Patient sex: M
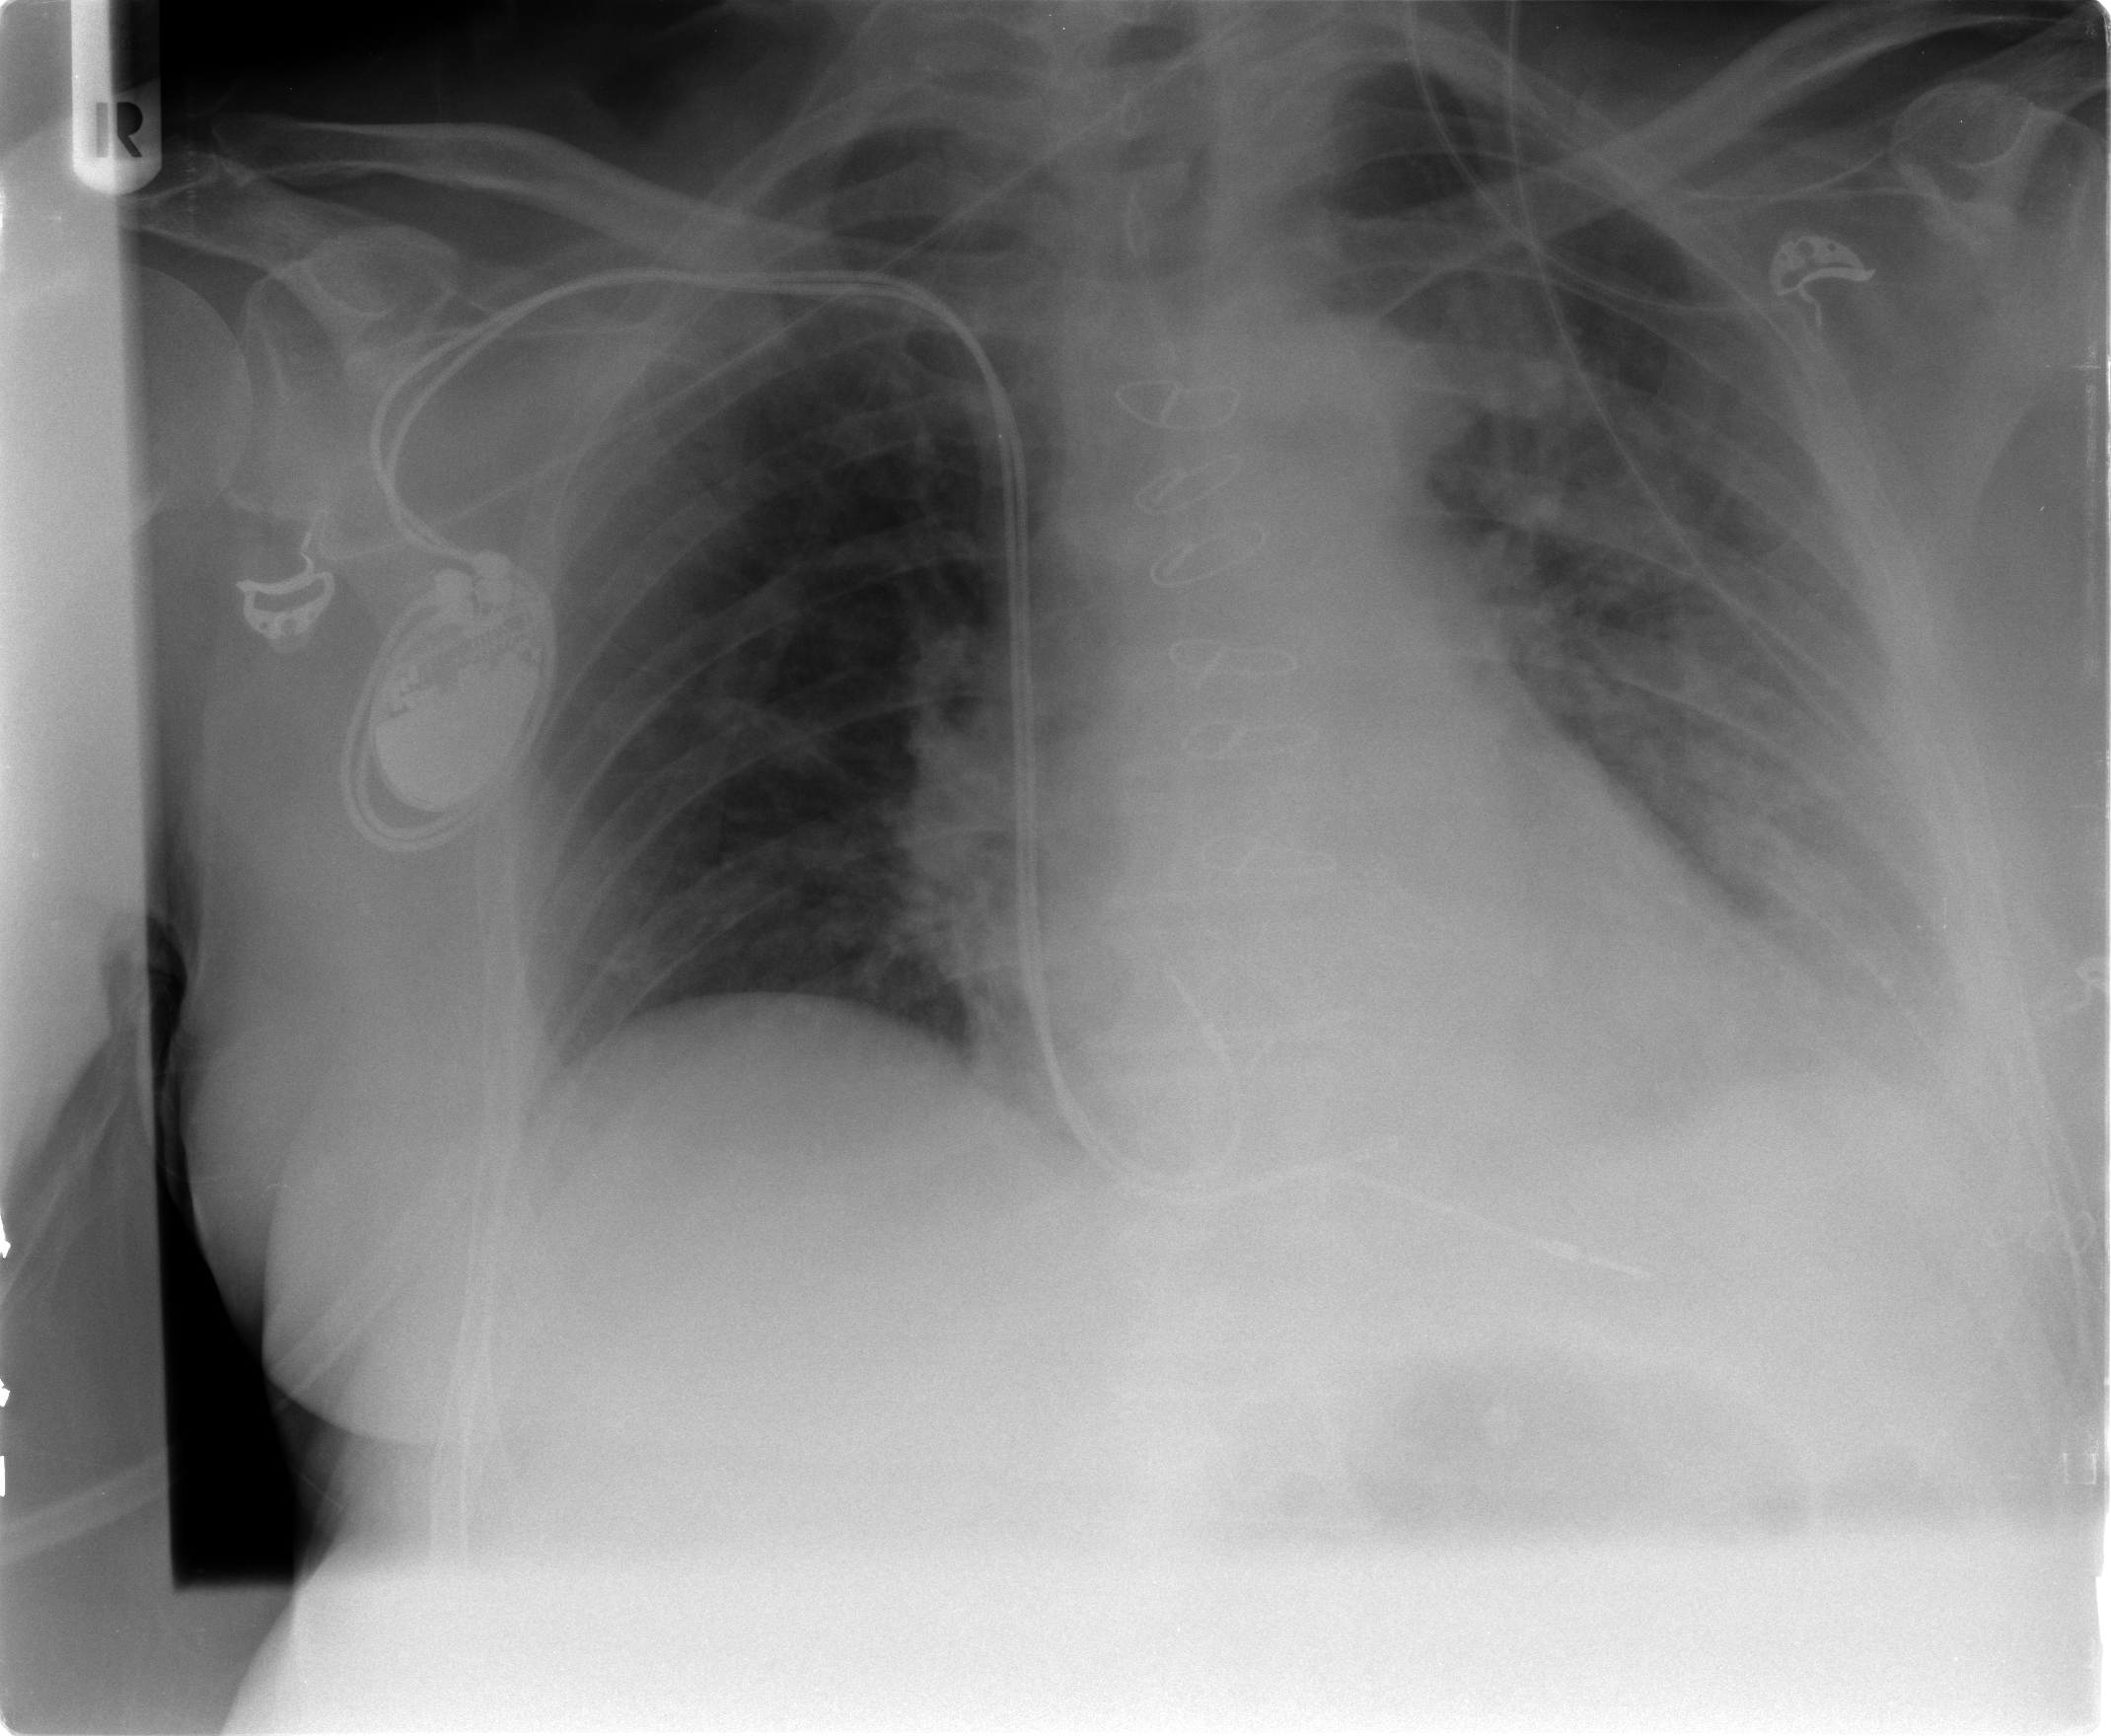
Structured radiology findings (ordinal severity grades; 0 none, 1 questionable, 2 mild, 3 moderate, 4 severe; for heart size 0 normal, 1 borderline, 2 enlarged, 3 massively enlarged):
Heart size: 0
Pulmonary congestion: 0
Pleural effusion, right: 0
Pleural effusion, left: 2
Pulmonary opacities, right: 0
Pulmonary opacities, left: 2
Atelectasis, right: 1
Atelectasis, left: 2